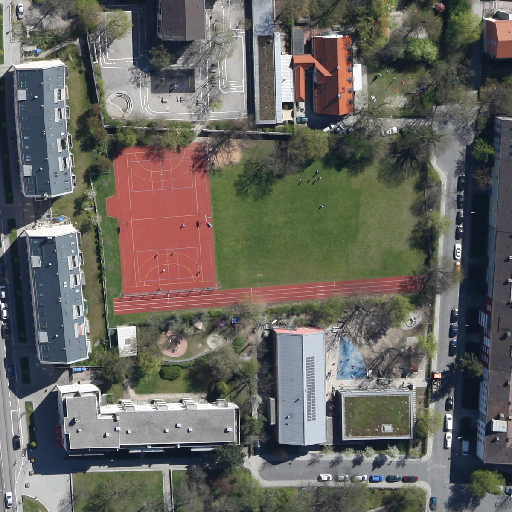
Referring expression: paved road